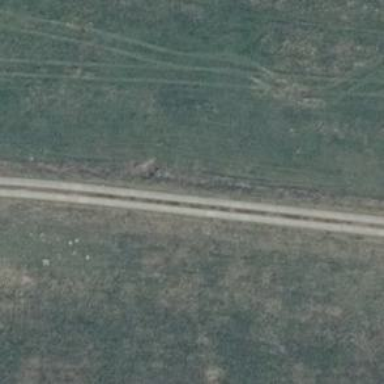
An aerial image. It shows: Track road with concrete lanes of grade1 quality.